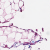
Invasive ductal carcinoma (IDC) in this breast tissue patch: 0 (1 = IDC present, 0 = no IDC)